Current action and preconditions to check: path_clear

Your task: For each precondition in the list above, predict whether it will hold at this action.

Consider the current scene as observed from the mobile robot's camera, and analyze the predicted future states of all dynamic agents (e.g., people, animals, vehicles, or any moving entities) within the NEXT SECOND.

IMPORTANT: Only answer "very likely" if you are absolutely certain—based on strong, clear evidence—that a dynamic agent will violate the precondition in the predicted future state. Do NOT answer "very likely" for unlikely, ambiguous, or low-probability risks.

Ask yourself for each precondition: Is there a high probability, with clear and convincing evidence, that the predicted future states of any dynamic agent will interfere with the predicted future state of the currently executing action within the NEXT SECOND, causing that precondition to fail?

Assess the risk level based on these predictions. Use "likely" or "very likely" if motions create a clear risk of interference.

Use "neutral" or "improbable" if agents are nearby but their predicted paths are clearly diverging or non-conflicting.

Failure Risk Categories: "very improbable", "improbable", "neutral", "likely", "very likely"

Answer Format: Output ONLY the probability_of_failure value from these categories: "very improbable", "improbable", "neutral", "likely", "very likely"

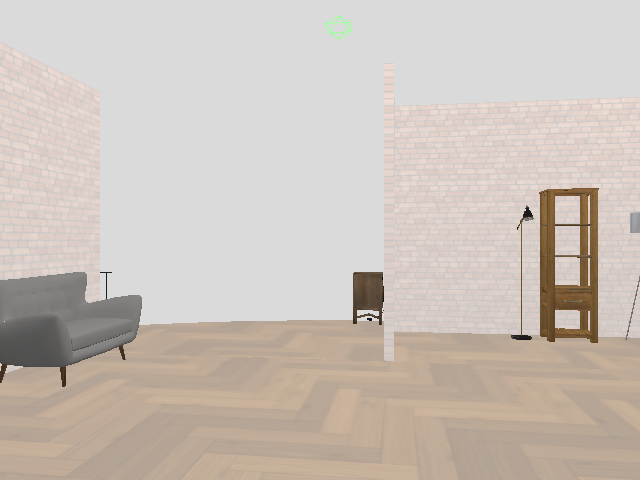

Answer: very improbable